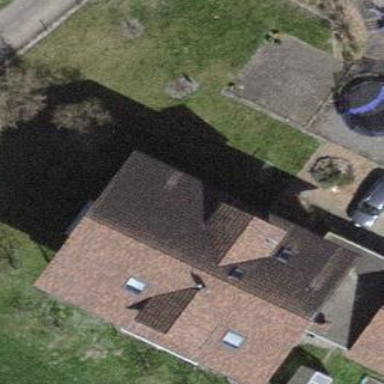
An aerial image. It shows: Gabled roof house.